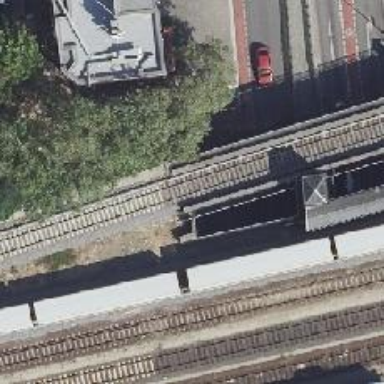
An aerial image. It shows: Bridge used by the electrified light rail system.